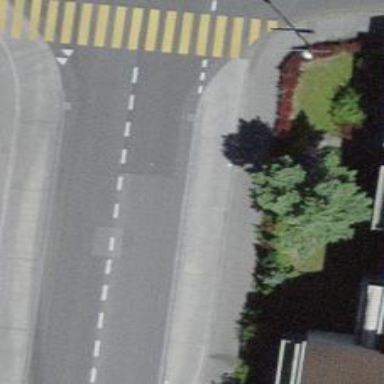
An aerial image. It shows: Bus stop with sheltered platform for public transport.